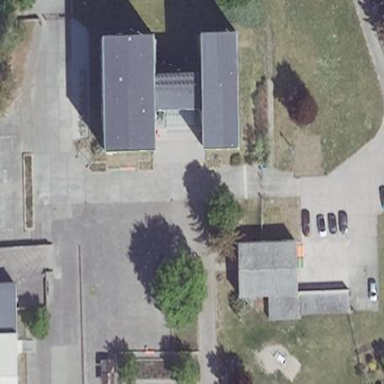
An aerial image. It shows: School.